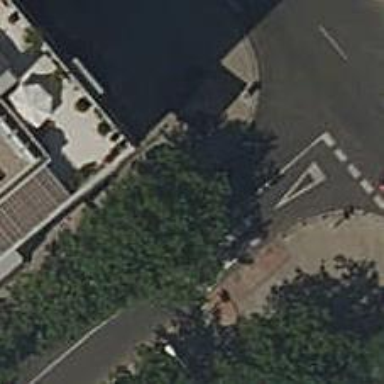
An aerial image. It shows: Kerb serving as barrier.